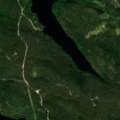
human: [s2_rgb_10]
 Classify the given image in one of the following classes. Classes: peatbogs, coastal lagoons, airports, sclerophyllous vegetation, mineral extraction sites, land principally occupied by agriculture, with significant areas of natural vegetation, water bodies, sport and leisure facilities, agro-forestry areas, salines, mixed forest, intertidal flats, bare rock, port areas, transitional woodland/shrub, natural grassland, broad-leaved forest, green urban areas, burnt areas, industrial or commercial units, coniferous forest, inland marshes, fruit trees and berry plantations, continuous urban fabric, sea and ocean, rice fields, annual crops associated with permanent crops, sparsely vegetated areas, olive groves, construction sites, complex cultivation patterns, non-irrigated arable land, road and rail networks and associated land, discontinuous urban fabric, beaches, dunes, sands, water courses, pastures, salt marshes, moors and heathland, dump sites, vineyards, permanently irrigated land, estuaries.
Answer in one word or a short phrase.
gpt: coniferous forest, mixed forest, water bodies